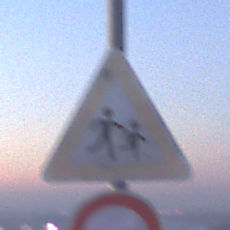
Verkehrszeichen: KinderLinks
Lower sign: Ueberholverbot
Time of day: SunriseSunset
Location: Outdoor (Nature)
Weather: Clear
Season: NotSpecified
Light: Natural